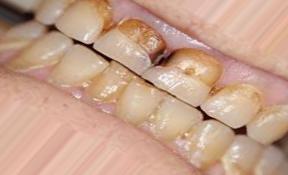
Condition: Tooth Discoloration